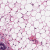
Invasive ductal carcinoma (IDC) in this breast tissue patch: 0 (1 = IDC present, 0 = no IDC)